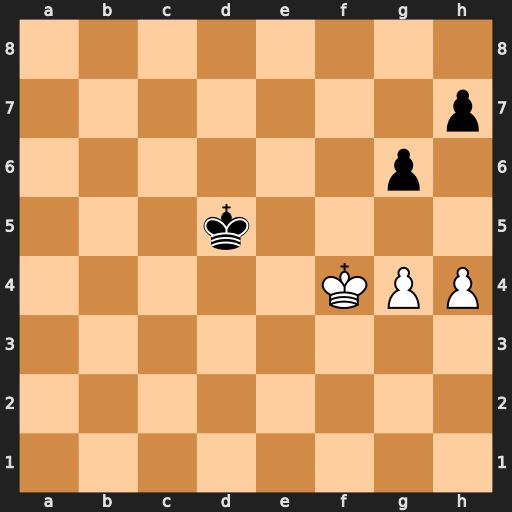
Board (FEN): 8/7p/6p1/3k4/5KPP/8/8/8
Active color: w
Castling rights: -
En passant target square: -
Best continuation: Kg5 Ke4 Kh6